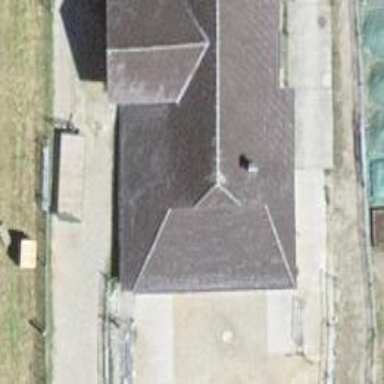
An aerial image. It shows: Rural barn.